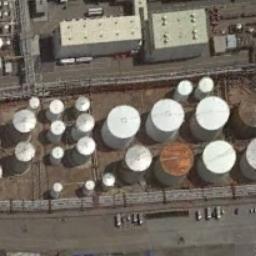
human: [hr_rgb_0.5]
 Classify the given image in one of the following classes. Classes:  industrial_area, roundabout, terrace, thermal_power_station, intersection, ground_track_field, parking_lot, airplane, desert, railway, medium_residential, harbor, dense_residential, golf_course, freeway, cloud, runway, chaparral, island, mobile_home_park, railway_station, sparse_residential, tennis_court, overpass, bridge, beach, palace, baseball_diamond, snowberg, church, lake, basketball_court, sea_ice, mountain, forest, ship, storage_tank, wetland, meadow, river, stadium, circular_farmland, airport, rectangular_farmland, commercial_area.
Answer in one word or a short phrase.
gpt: storage_tank